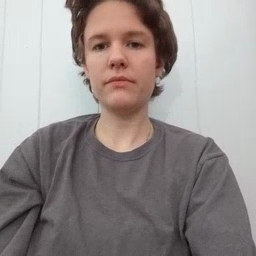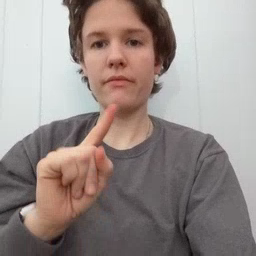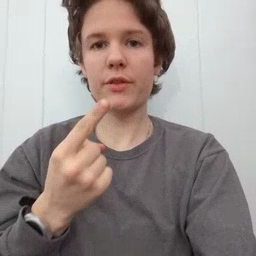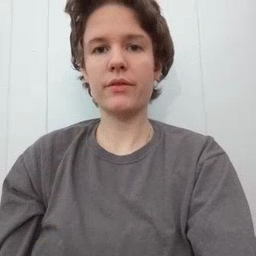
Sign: first